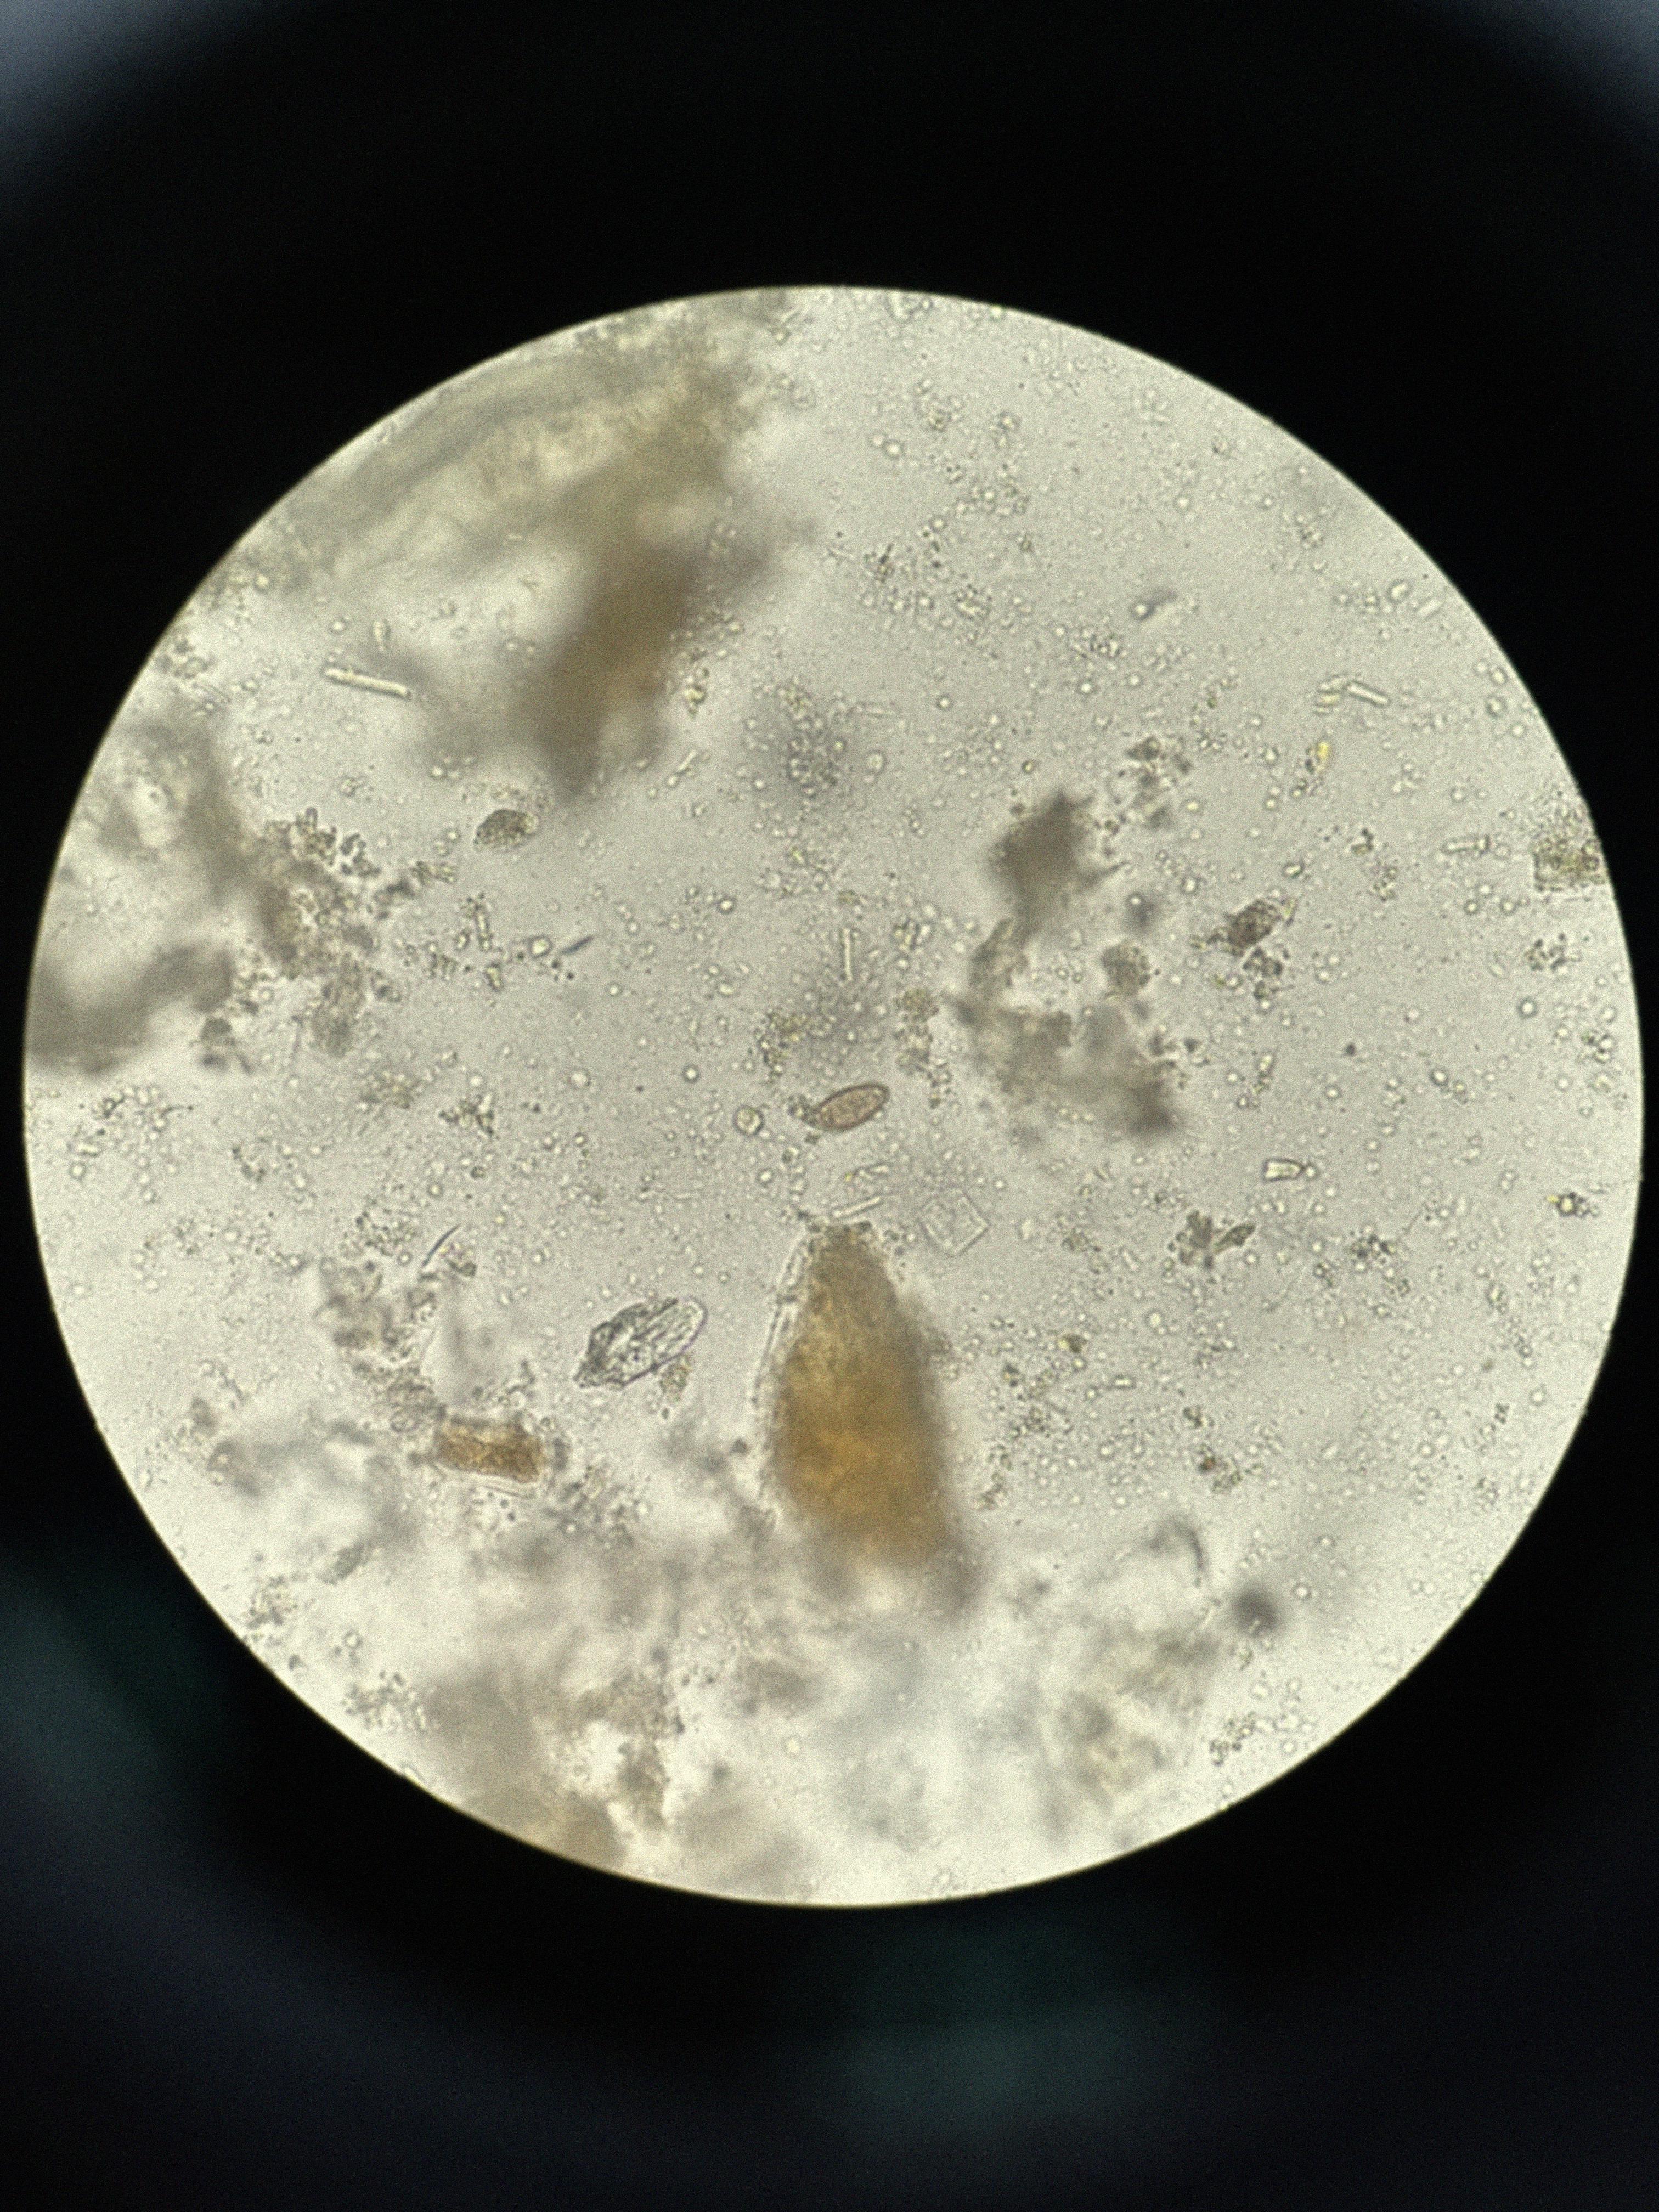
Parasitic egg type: Opisthorchis viverrine